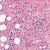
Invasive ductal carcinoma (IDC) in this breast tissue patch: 1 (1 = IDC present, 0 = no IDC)